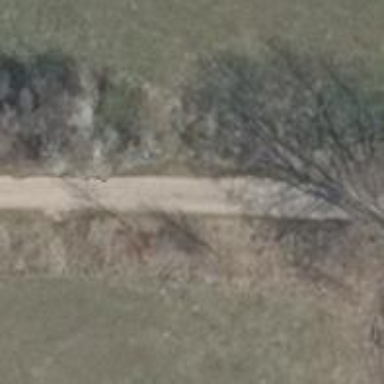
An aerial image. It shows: Track road with ground surface.